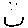
Label: smiley face